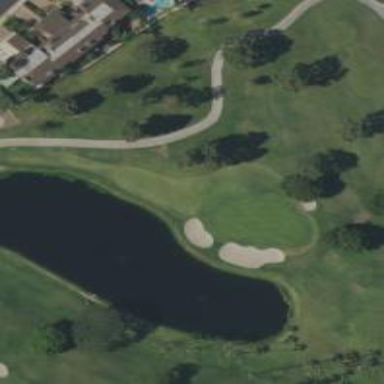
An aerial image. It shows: Golf cartpath that is also road path.